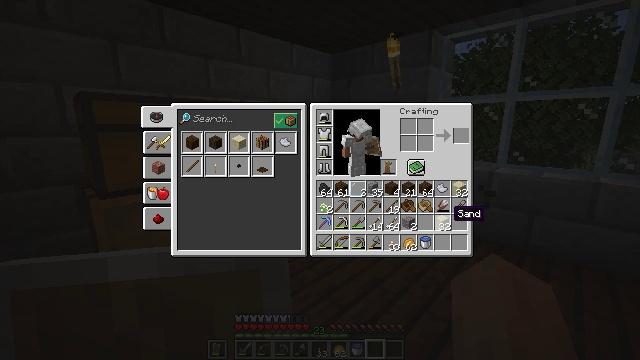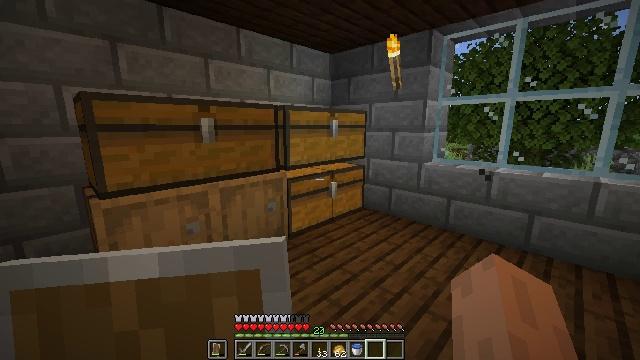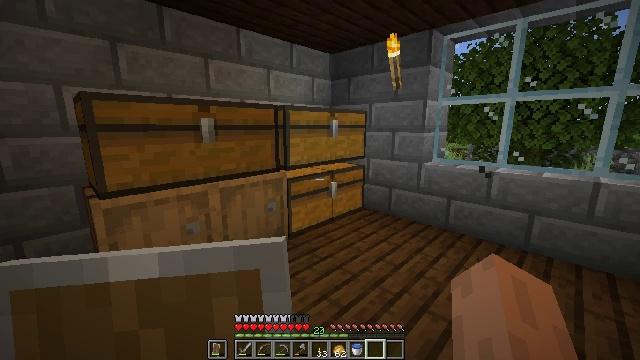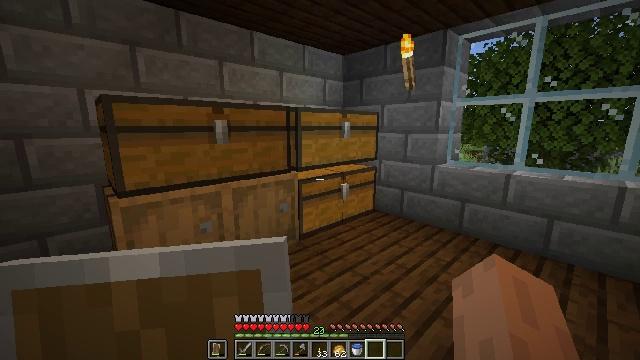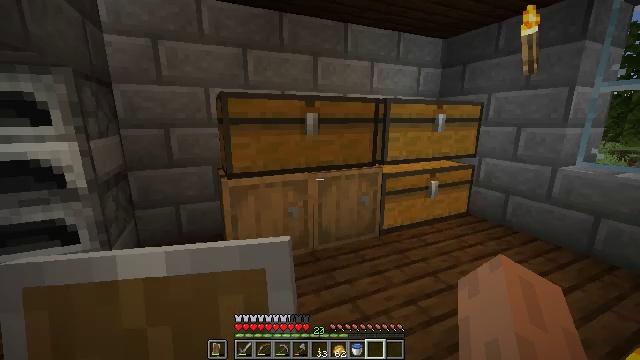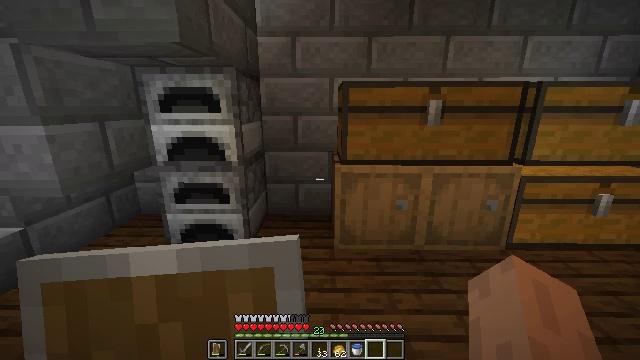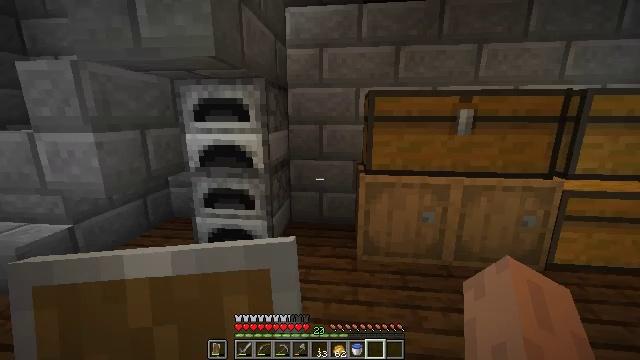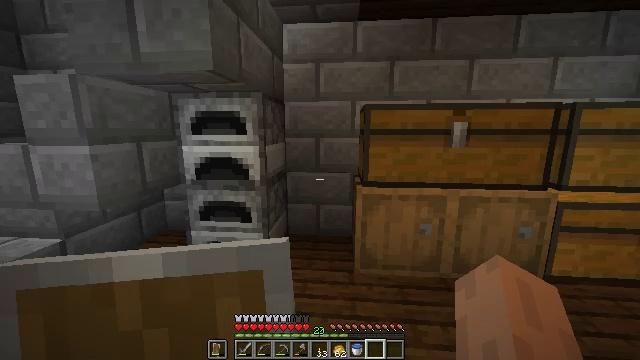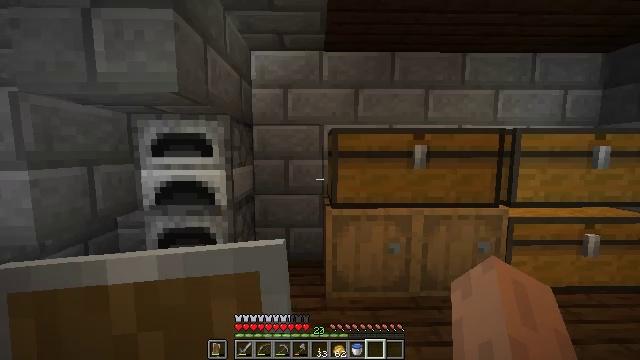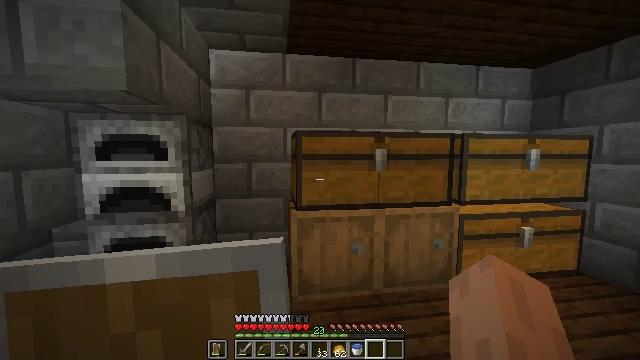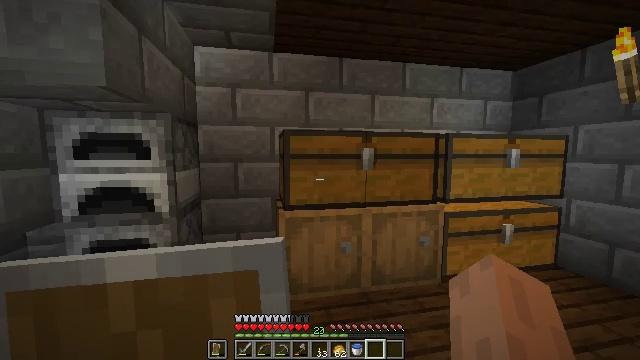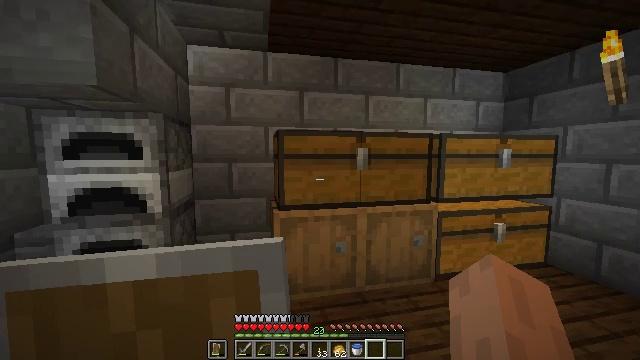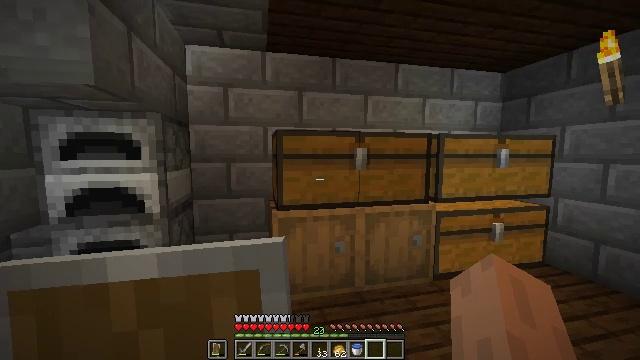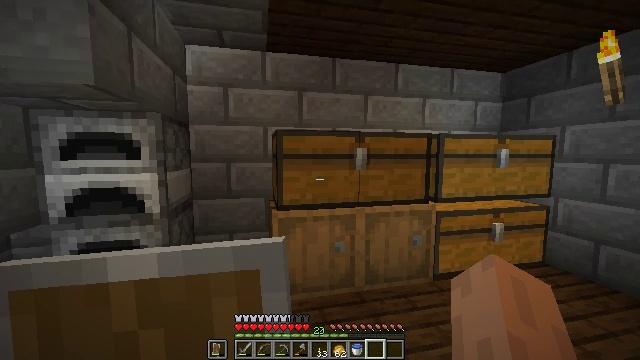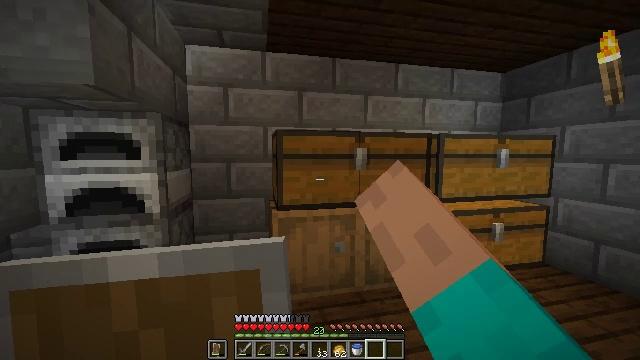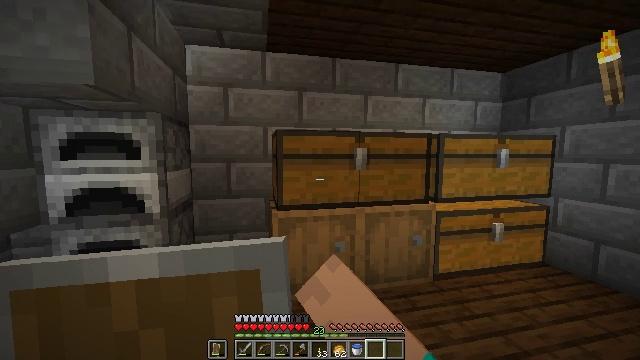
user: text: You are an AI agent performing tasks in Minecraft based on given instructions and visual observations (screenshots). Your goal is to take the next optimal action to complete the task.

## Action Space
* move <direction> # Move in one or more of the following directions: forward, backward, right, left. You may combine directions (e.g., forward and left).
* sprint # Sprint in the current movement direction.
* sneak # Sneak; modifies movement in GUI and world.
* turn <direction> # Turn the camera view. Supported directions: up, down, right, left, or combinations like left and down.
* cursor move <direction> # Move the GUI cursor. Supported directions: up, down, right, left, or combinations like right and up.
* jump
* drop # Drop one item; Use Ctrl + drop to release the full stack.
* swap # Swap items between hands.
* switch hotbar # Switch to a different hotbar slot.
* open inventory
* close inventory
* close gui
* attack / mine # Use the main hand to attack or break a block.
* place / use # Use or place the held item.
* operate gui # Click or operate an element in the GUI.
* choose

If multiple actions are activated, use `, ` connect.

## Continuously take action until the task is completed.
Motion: motion action
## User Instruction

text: Collect stone brick stairs for later use.
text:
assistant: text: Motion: no_op
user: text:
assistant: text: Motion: no_op
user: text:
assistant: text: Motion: turn left
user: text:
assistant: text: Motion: turn left and down
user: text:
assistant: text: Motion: turn left and down
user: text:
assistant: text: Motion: turn left and up
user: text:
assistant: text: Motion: turn up
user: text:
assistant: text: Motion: turn right and up
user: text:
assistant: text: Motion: turn right
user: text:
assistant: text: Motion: turn right
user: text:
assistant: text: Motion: turn right
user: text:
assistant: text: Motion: no_op
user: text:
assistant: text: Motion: use / place
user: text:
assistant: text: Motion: use / place
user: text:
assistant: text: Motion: no_op
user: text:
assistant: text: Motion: no_op
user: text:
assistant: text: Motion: no_op
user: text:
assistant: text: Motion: no_op
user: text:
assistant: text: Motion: no_op
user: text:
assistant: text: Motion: no_op
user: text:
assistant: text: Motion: no_op
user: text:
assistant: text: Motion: turn left and up
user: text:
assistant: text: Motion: turn left and up
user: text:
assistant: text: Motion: turn left
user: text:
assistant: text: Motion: turn left
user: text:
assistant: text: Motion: use / place
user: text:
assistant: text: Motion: use / place
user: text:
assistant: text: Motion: no_op
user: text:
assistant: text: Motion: no_op
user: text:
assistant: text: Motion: no_op